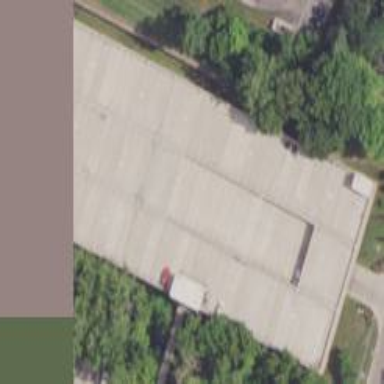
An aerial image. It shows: Multi-storey parking building with concrete surface.